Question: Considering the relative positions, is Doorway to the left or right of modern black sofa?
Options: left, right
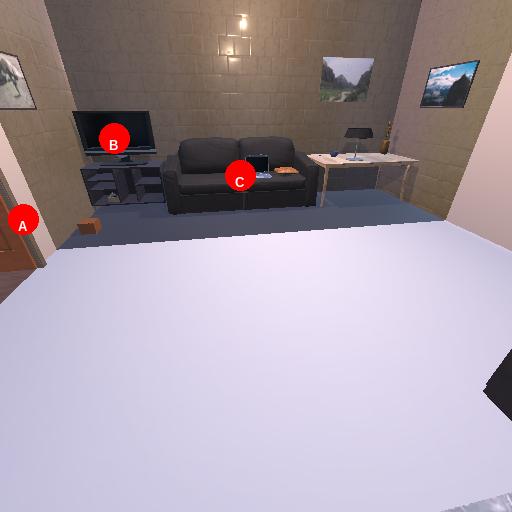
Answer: left